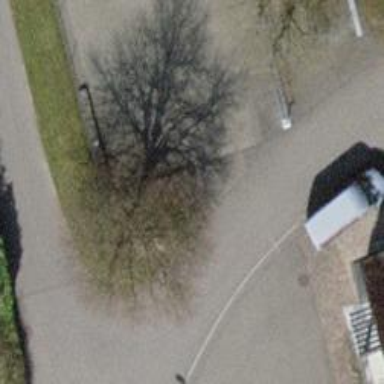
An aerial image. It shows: Brown bench.